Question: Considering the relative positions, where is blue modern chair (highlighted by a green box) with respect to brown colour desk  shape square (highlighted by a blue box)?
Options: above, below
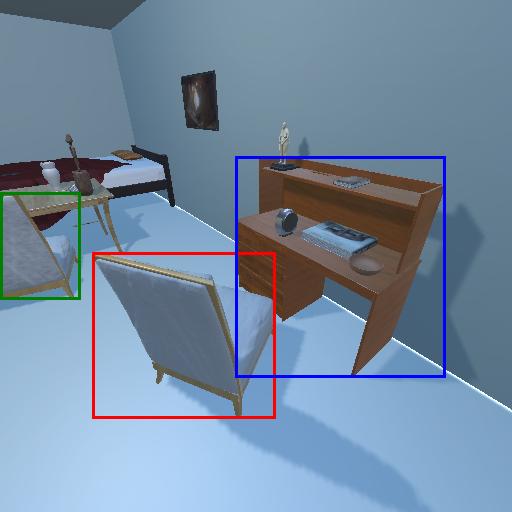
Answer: above